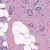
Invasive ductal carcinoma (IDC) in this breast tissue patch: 1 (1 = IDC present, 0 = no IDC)